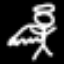
Label: angel